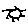
Label: sun